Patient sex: F
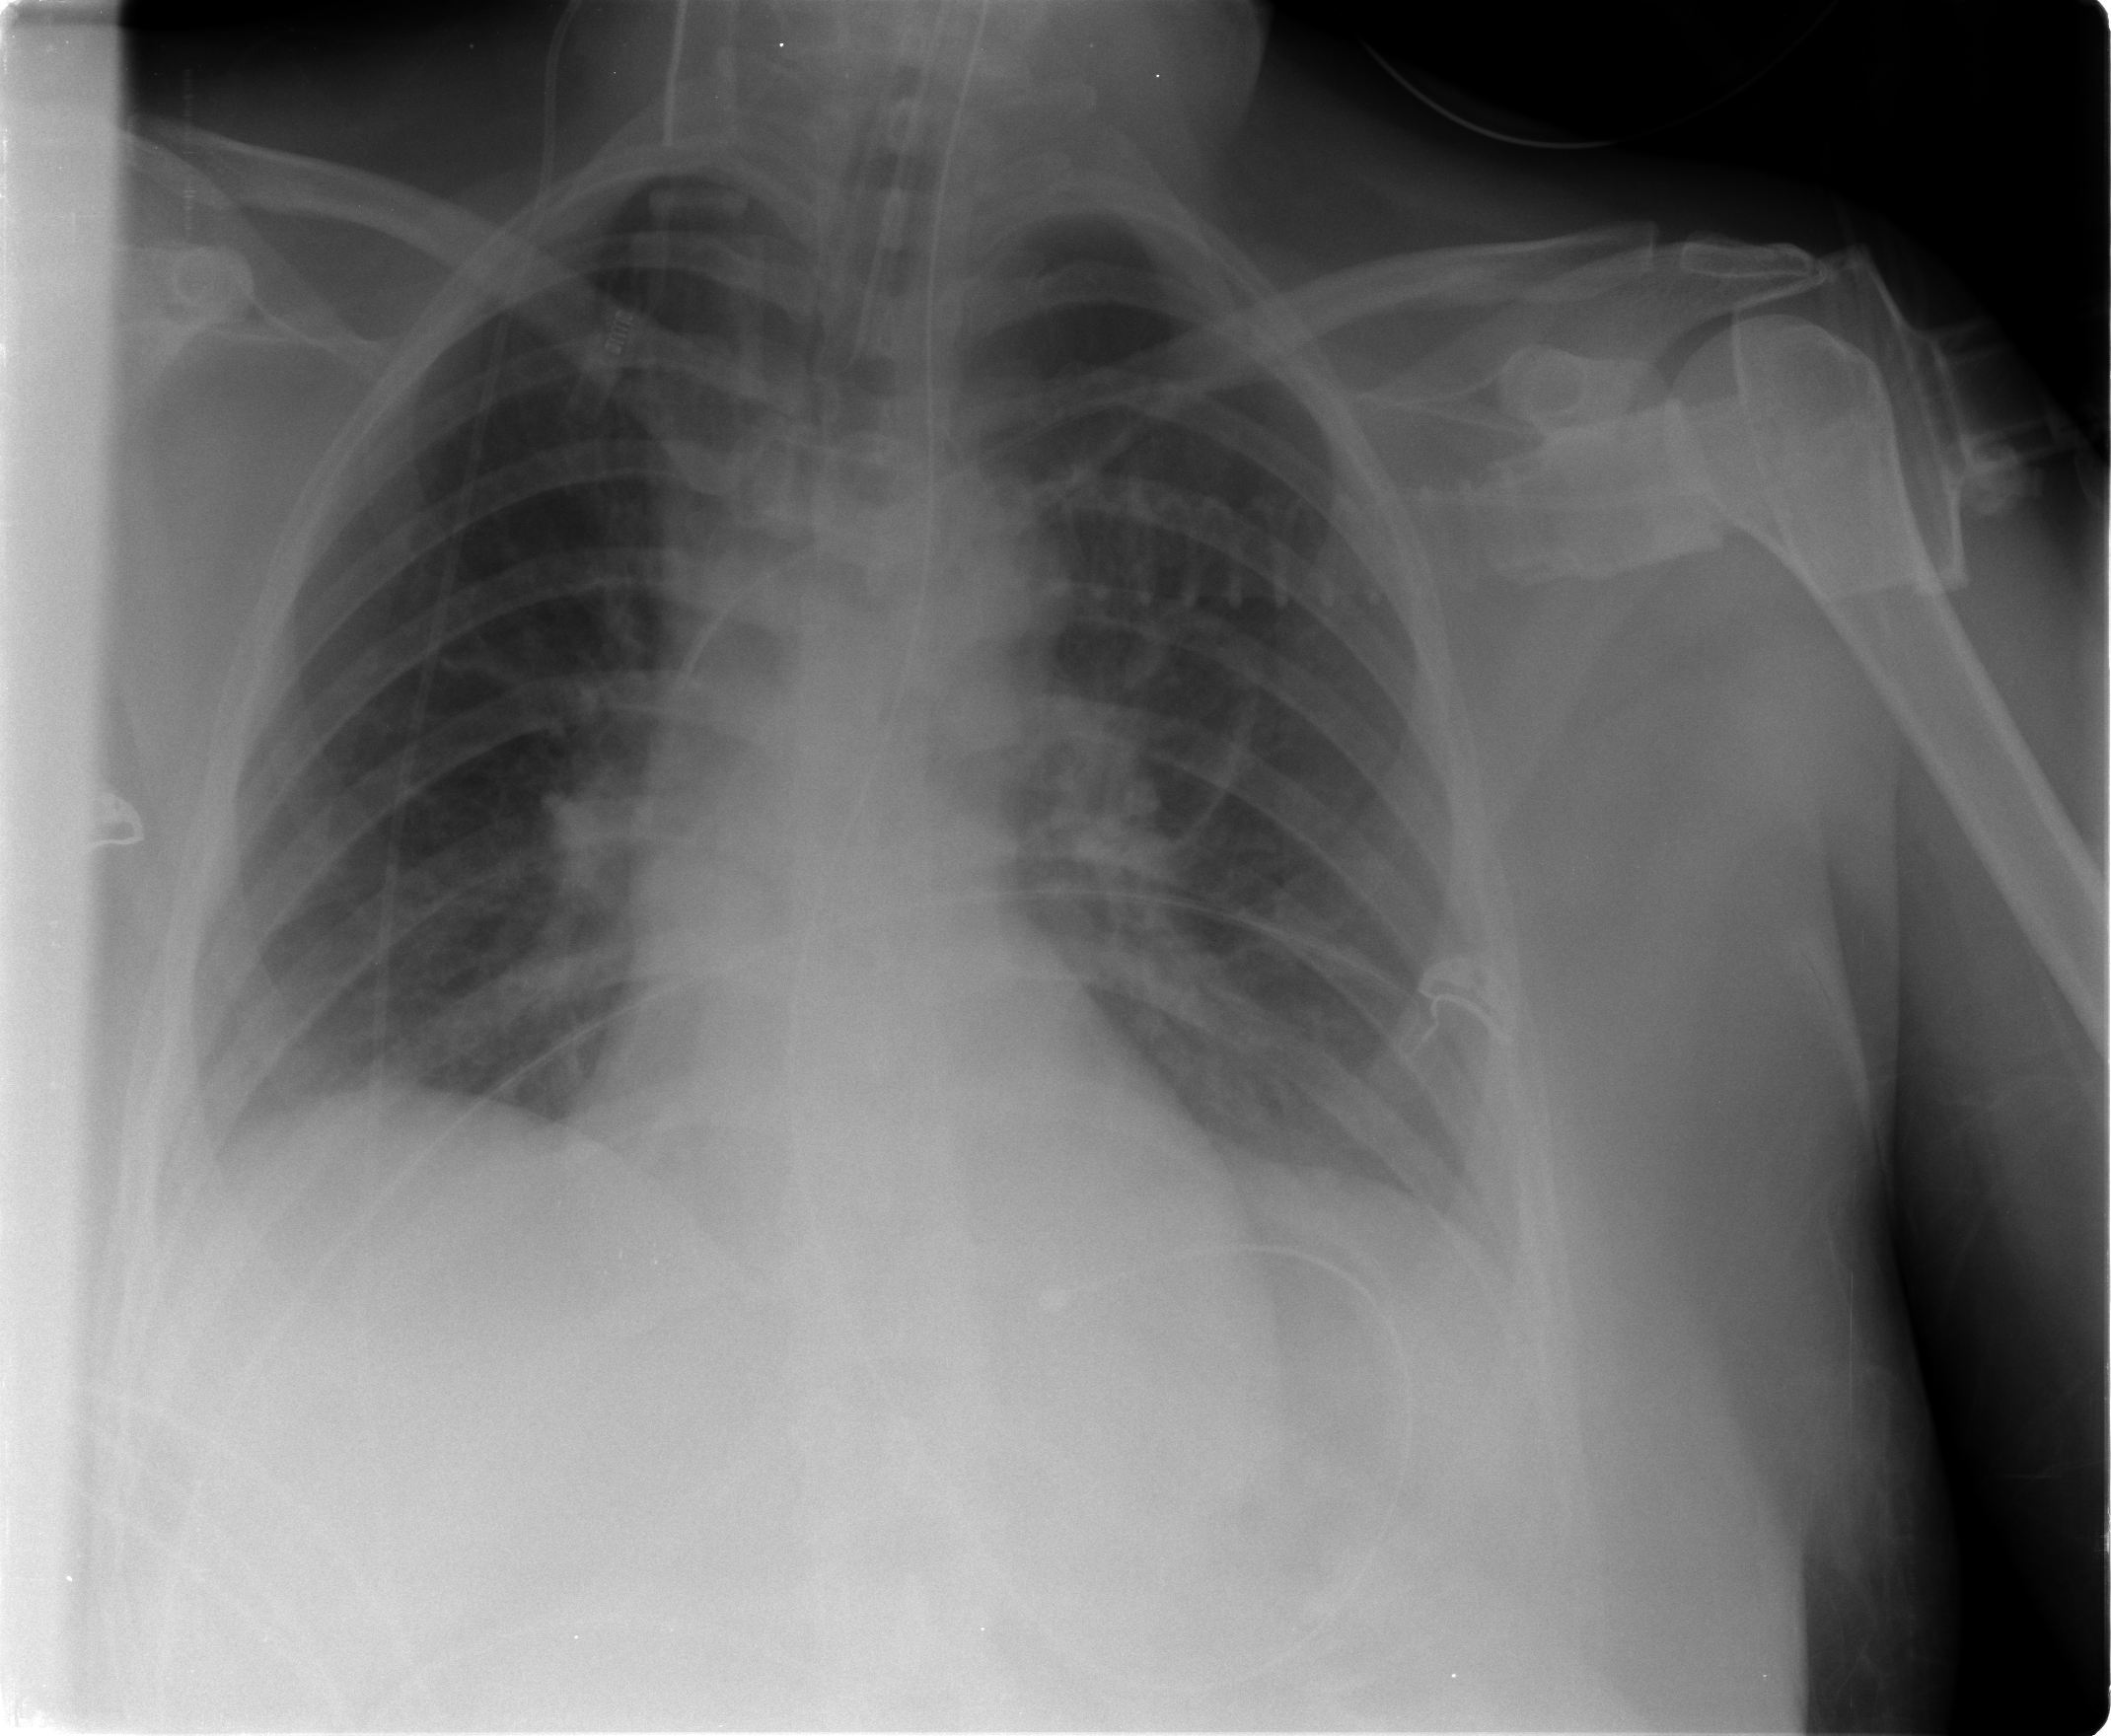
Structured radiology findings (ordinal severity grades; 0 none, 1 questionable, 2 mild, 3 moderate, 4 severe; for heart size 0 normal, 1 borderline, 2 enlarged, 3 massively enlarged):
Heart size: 0
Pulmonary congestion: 0
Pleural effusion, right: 0
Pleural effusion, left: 1
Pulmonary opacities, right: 0
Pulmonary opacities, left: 1
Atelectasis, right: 1
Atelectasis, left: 2